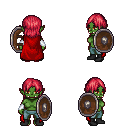
a pixel art fantasy rpg character, female body template, orc, green skin, red cape, teal pants, ruby red long bangs hairstyle, white cloth bracers, black shoes, shield, four views (front, back, left, right), 2x2 character sprite sheet, small pixel art, hard edges, no anti-aliasing